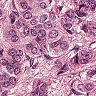
Metastatic tissue present: yes